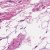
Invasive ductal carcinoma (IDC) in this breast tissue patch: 0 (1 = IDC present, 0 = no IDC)